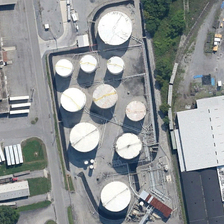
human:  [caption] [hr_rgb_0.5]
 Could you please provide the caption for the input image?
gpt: several storage tanks whose size are different are connected with pipes in this industrial area .

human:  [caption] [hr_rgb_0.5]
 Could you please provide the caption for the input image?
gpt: built on the concrete  several storage tanks connected by pipes is standing beside some trees and lawns together with other buildings .

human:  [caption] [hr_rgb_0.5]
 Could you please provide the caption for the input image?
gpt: built on the concrete  several storage tanks connected by pipes is standing beside some trees and lawns together with other buildings .

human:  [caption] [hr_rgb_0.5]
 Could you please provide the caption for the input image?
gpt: there are many white columnar tanks connected to each other by pipes .

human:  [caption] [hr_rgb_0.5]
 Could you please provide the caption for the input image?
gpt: some white storage tanks are near several buildings and green trees .